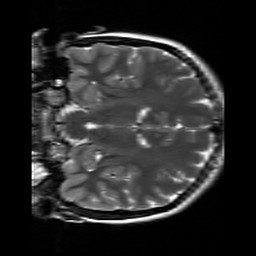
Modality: T2w
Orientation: coronal
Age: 19
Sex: female
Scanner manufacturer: siemens
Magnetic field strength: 3 T
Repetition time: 7 s
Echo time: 0.09 s